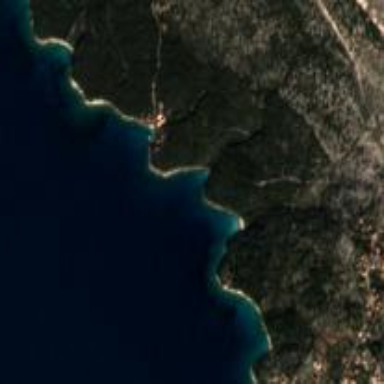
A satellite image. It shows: Beautiful bay with natural surroundings.